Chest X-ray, PA view. Patient: 45 years old, sex M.
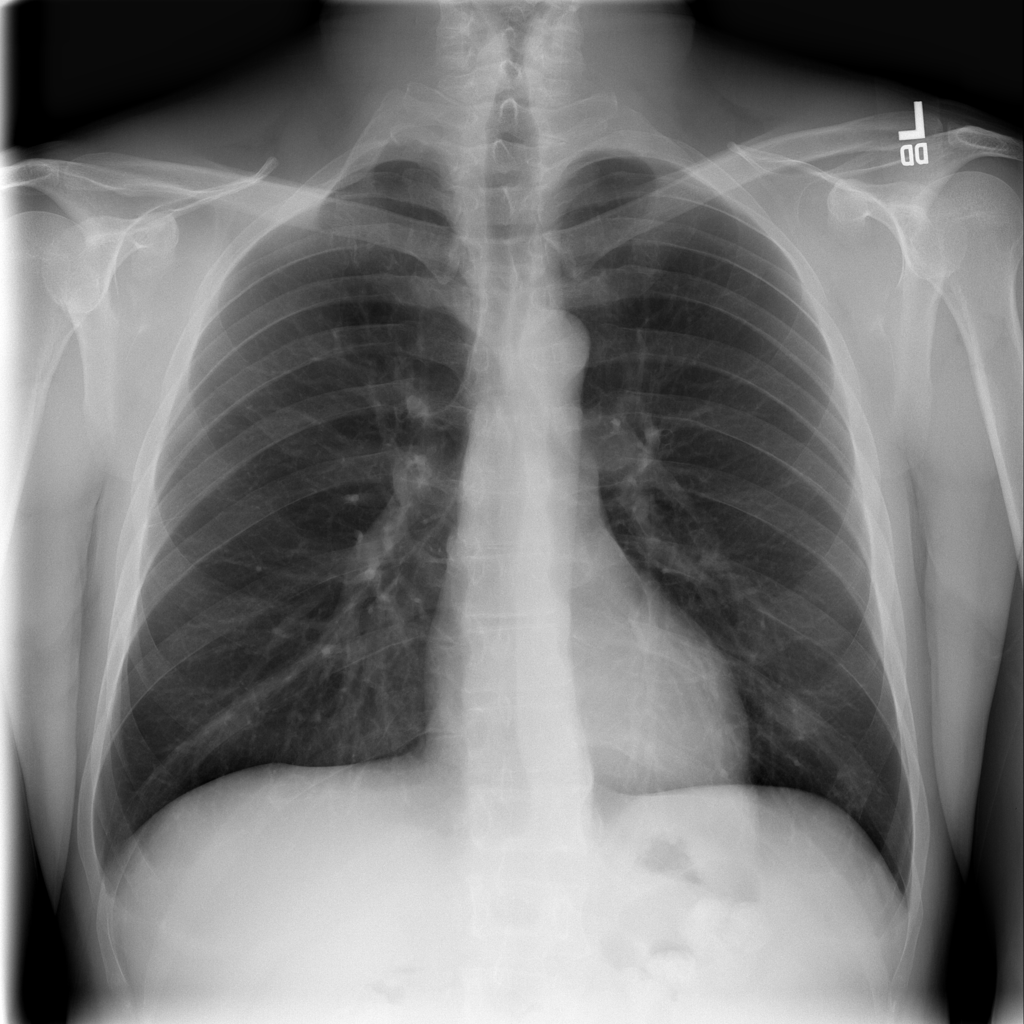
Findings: No Finding